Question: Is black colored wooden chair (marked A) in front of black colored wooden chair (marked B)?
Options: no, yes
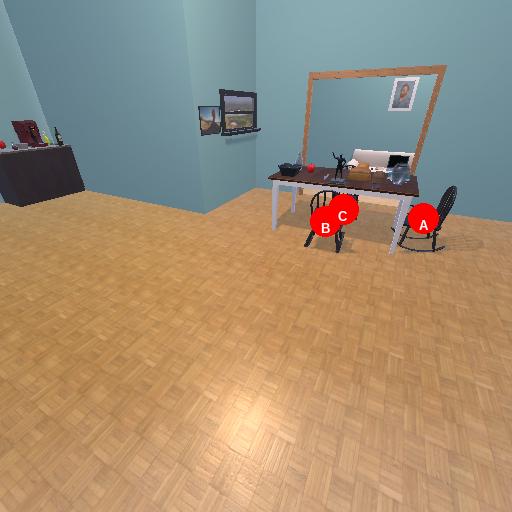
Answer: no